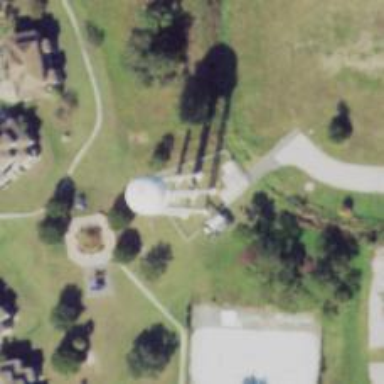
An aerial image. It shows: Water tower that is man-made.